Question: I'm quite new to iOS to if you could explain in detail that would be great:)
I'm trying to create a keyboard on the view itself. I have dragged 9 buttons onto a modal view labelled 1 through 9. A bit similar to the picture below.

My question is what is the best way to implement functionality. Do i really need to create 9 iboutlets and link them up to each button just so i can return its corresponding number? e.g. number 1 button is linked up to a number 1 iboutlet method so it can return 1?
Any help would be great thanks :)
Ryan.
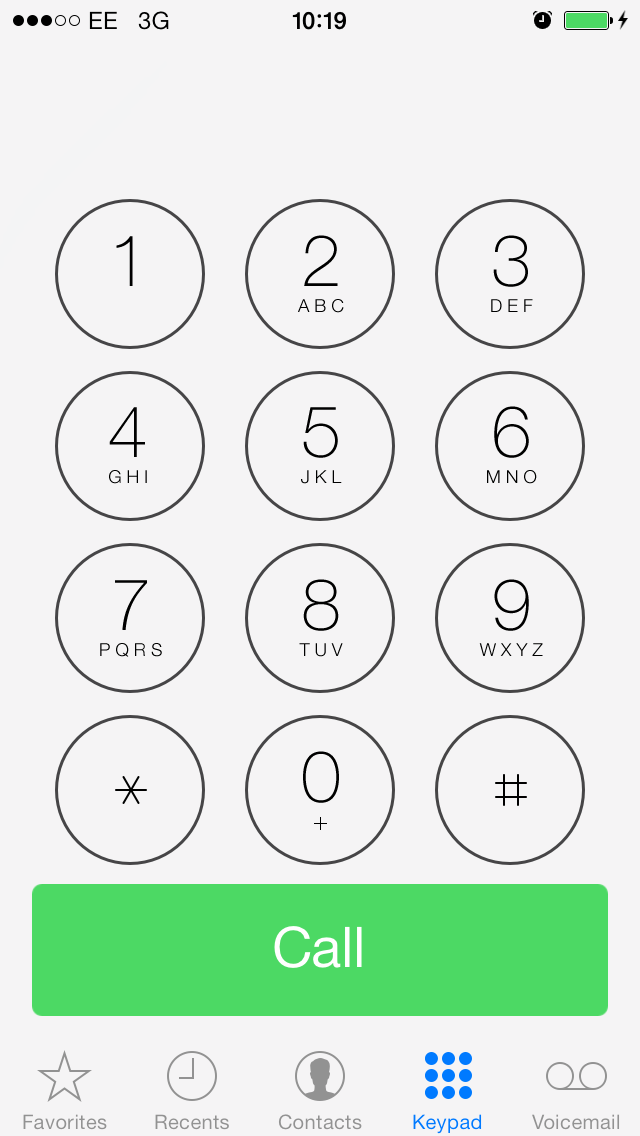
Answer: I think you should use a common "Touch up inside "outlet function for all buttons... and Set different tags for each buttons.. for example
'''
-(IBAction)btnKeyboardAction:(id)sender // common "Touch up inside" action for all four buttons
{
UIButton *btn=(UIButton *)sender; //assuming that you have set tag for buttons
if(btn.tag==1)
{
//Do any thing for button 1
}
else if (btn.tag==2)
{
returnView.text = @"Test";
//Do any thing for button 2
}
else if (btn.tag==3)
{
//Do any thing for button 3
}
else
{
//Do any thing for button 4
}
}
'''